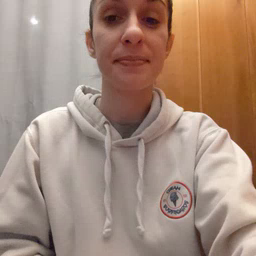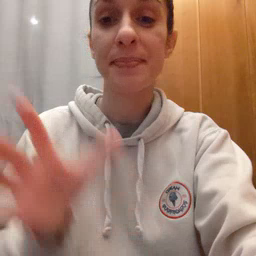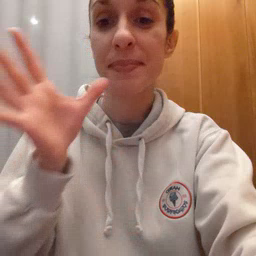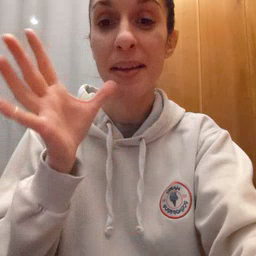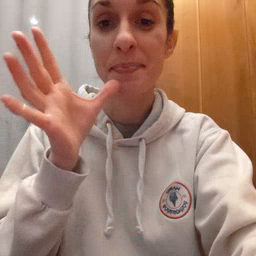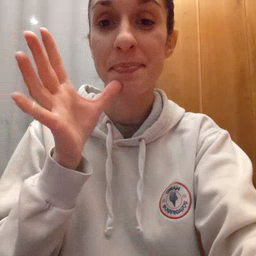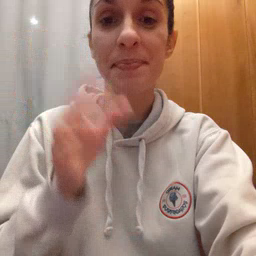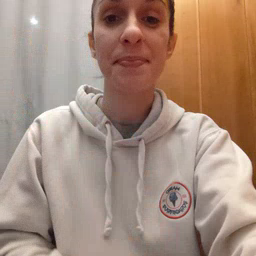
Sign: mom